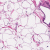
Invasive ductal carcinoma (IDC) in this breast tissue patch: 0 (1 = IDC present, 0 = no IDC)